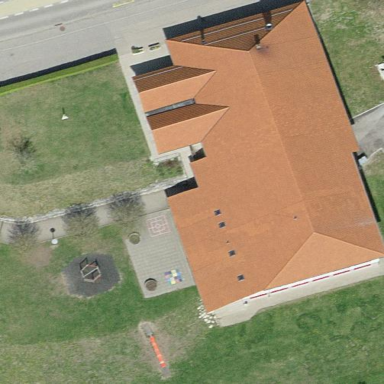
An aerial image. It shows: School.